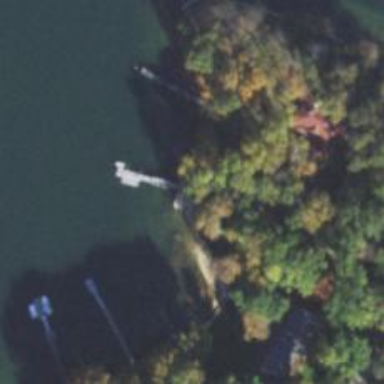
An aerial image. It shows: Man-made pier.